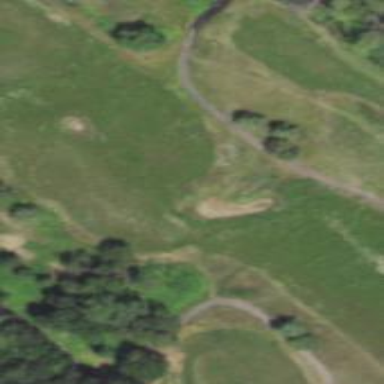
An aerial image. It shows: Golf fairway surrounded by grass.